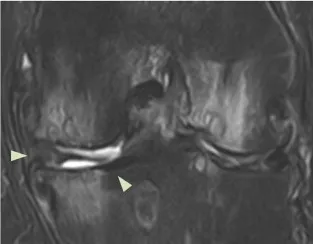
Coronal. Sequential T2 views of the knee from patient #2. . 14/20) indicate cartilage-like tissue regeneration (arrowhead) that has been repaired by ADSC/ECM mixture-based treatment.
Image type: radiology (mri)